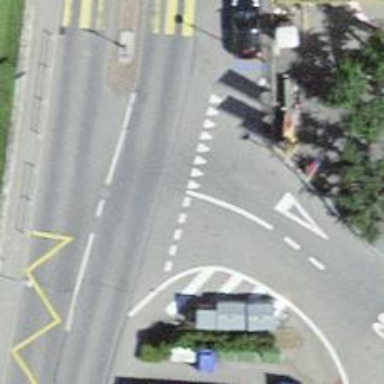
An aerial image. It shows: Road with "give way" sign.